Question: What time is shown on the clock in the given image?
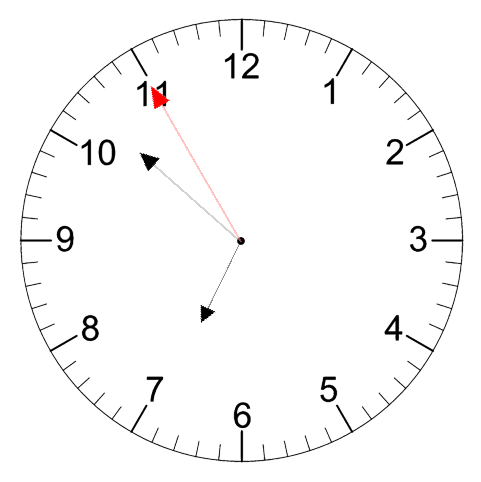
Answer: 06:51:55